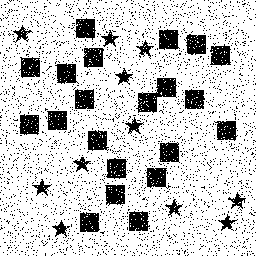
Squares: 21
Triangles: 0
Stars: 11
Total shapes: 32